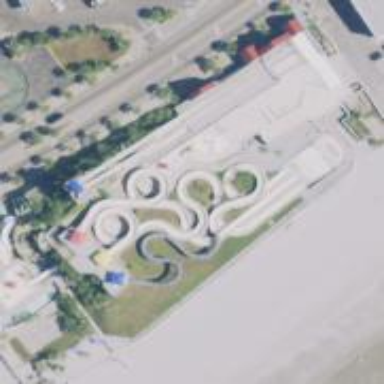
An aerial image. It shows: Water slide attraction by waterway.